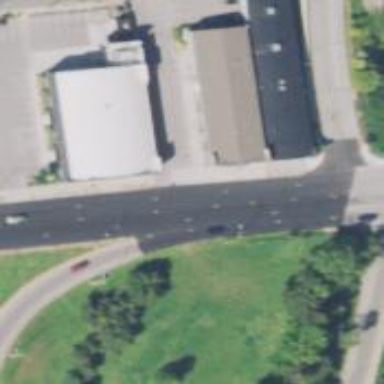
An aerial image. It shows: Primary highway with asphalt surface. There is sidewalk on the left side.